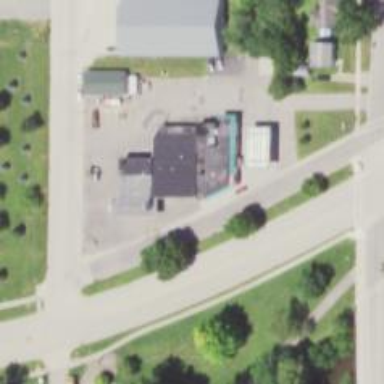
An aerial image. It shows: Convenience shop.